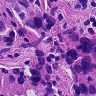
Metastatic tissue present: yes